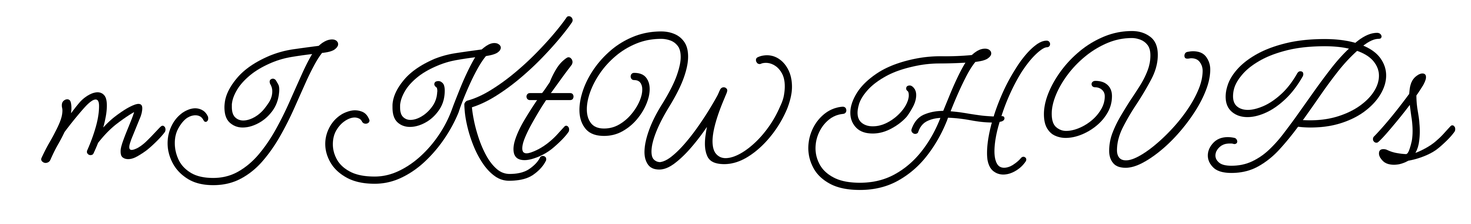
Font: MeowScript-Regular